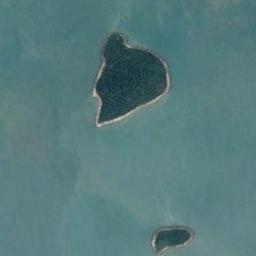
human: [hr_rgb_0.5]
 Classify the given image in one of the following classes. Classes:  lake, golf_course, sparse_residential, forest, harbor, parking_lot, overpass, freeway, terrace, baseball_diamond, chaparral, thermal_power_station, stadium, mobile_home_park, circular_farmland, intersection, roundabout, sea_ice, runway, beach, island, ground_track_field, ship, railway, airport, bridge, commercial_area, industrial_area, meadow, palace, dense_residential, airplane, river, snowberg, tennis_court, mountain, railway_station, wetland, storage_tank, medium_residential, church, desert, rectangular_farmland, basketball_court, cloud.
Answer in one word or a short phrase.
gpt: island